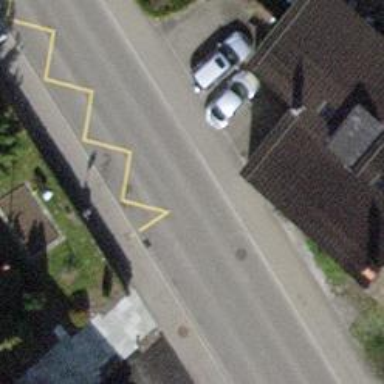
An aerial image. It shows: Public transport stop position.